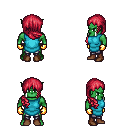
a pixel art fantasy rpg character, male body template, orc, green skin, teal tunic, metal pants, ruby red right-swept hairstyle, gold gloves, brown shoes, four views (front, back, left, right), 2x2 character sprite sheet, small pixel art, hard edges, no anti-aliasing